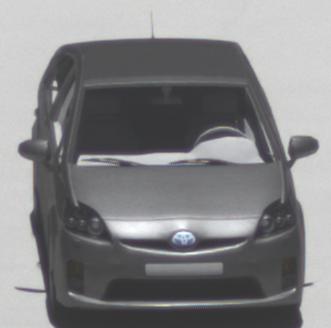
Make: Toyota
Model: Prius 1.5 Hybrid
Detailed model: Prius (HW2)
Model produced from: 2006/03
Model produced until: 2009/06
Doors: 5
Color: gray
Road condition: dry road
Daytime: midday
Contrast: high contrast